Question: I make the user interface appear adding integration with facebook and enabling combining a search with a category and a location:

This poses some problems to me not only with the facebook integration but also with locations. I don't fetch the locations from the datastore, I just put them in plain html:
'''
<select name="w" id="searcharea">
<option value="1" >Entire India</option>
<option value="2" > Andaman & Nicobar Islands</option>
<option value="3" > Andhra Pradesh</option>
'''
etc. We see that the option values make no sense: 1,2,3 has no meaning and I just put the numbers there. The records in the datastore can match based on longitude+latitude+radius so for instance an URL like '?lat=-22.45&lon=-43.12&r=294200' is a parametrization that matches Rio de Janeiro with surroundings where the radius is a bit arbitrarily chosen in this case to match Rio de Janeiro and not Sao Paulo. Rounding off the longitudes and latitudes to 2 decimals is also decided as "good enough". But how do I map between the HTML and the datastore? An HTML option value has only one value and longitude + latitude + radius are three values. I'd like to find a solution that covers everything without needing to add my own geography codes. Longitude, latitude and radius are international standard so naturally I wish to avoid creating my own IDs for locations. I probably could make an algorithm that the value of the option value is one number that decodes to three values for instance the option value <PHONE> would decode to longitude 1234, latitude 5678 and radius 9876. Can you recommend any solution and/or tell me other advantages and disadvantages the possible solutions have? If you want to inspect the <URL> I talk about, you can via this link koolbusiness.com
I'd like to stay "compatible" with other solutions such as geomodel and google maps so also allowing user to select an "administrative area", a "city", a "country" in a way compatible with google maps since they already make and update that structure and its contens while I've used the python library geomodel to enable a geography for my entities:
'''
class A(GeoModel,search.SearchableModel):
primary_image=blobstore.BlobReferenceProperty()
postaladress=db.PostalAddressProperty(indexed=False,verbose_name="postaladdress")
...
'''
Implementing a basic search with geomodel works:
'''
m=int(self.request.get('r')) if self.request.get('r') else 804670#radius
lat = self.request.get('lat')
lon = self.request.get('lon')
articles = A.proximity_fetch(A.all(),db.GeoPt(lat, lon),max_results=PAGESIZE+1, max_distance=m)
articles = sorted(articles, key=lambda x: x.modified, reverse=True)
'''
But how integrate the view with the backend since the option value only admit a single value? Should I encode 3 values (lon,lat,radius) encoded as a single value? Or some other solution?
Thank you
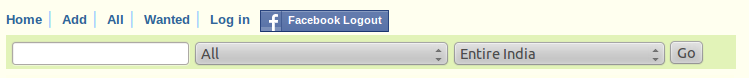
Answer: The easiest way to do this would be to define a lookup table in a configuration file in your code. For instance:
'''
location_map = {
1: {'name': Rio De Janeiro', 'lat': -22.45, 'long': -43.12, 'radius': 294200},
# ...
}
'''
Then, you can simply use the option value as the key you look up the values in the array by. You can also use this array to generate the form field by iterating over it and outputting name/value pairs.